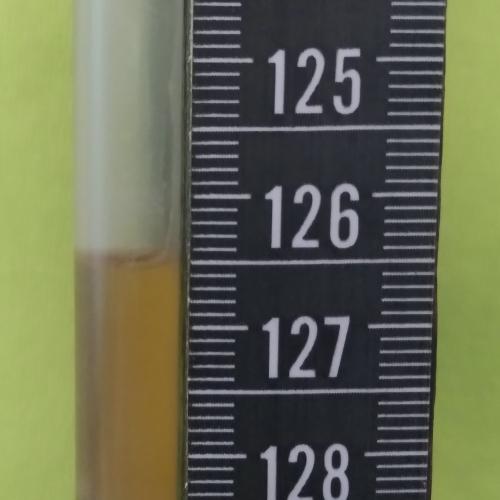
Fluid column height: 126.5 cm